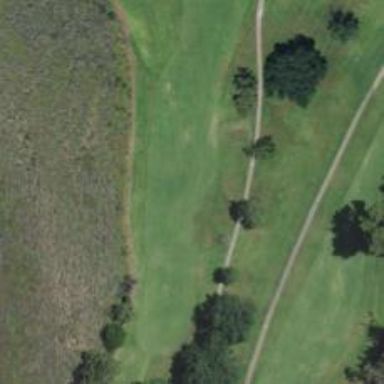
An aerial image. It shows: Golf hole.